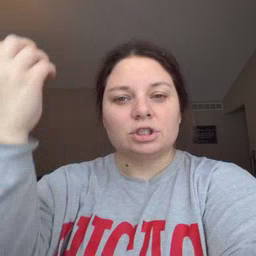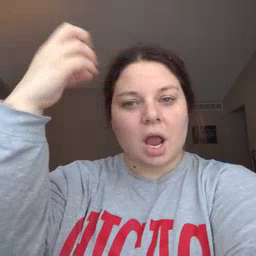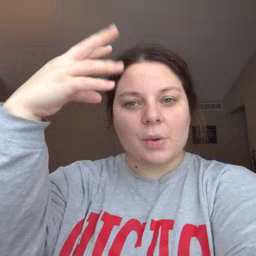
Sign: shower